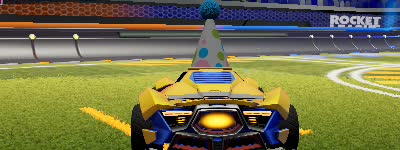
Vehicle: werewolf